Question: What is the color of the ball at (2, 2, 2)? The answer is the name of the color, with the first letter capitalized. You can choose an answer from Red, Green, Orange, Cyan, Purple, Blue, Yellow and Magenta.
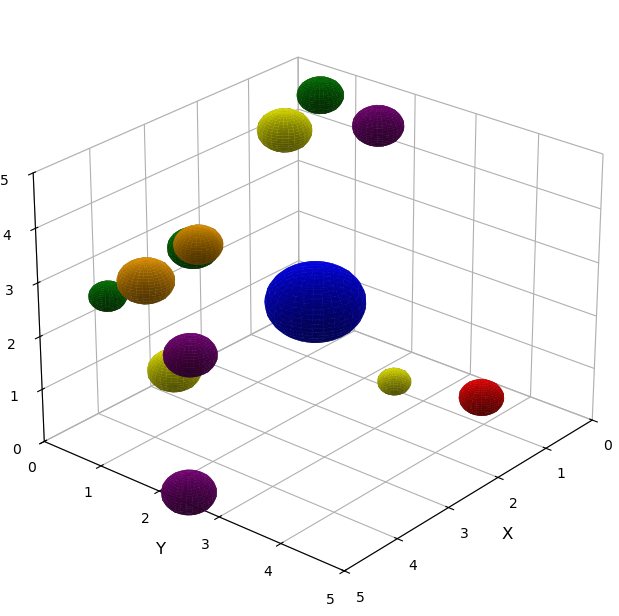
Answer: Blue